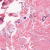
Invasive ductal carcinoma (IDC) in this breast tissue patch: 1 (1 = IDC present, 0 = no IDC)